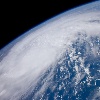
Label: cloud